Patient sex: M
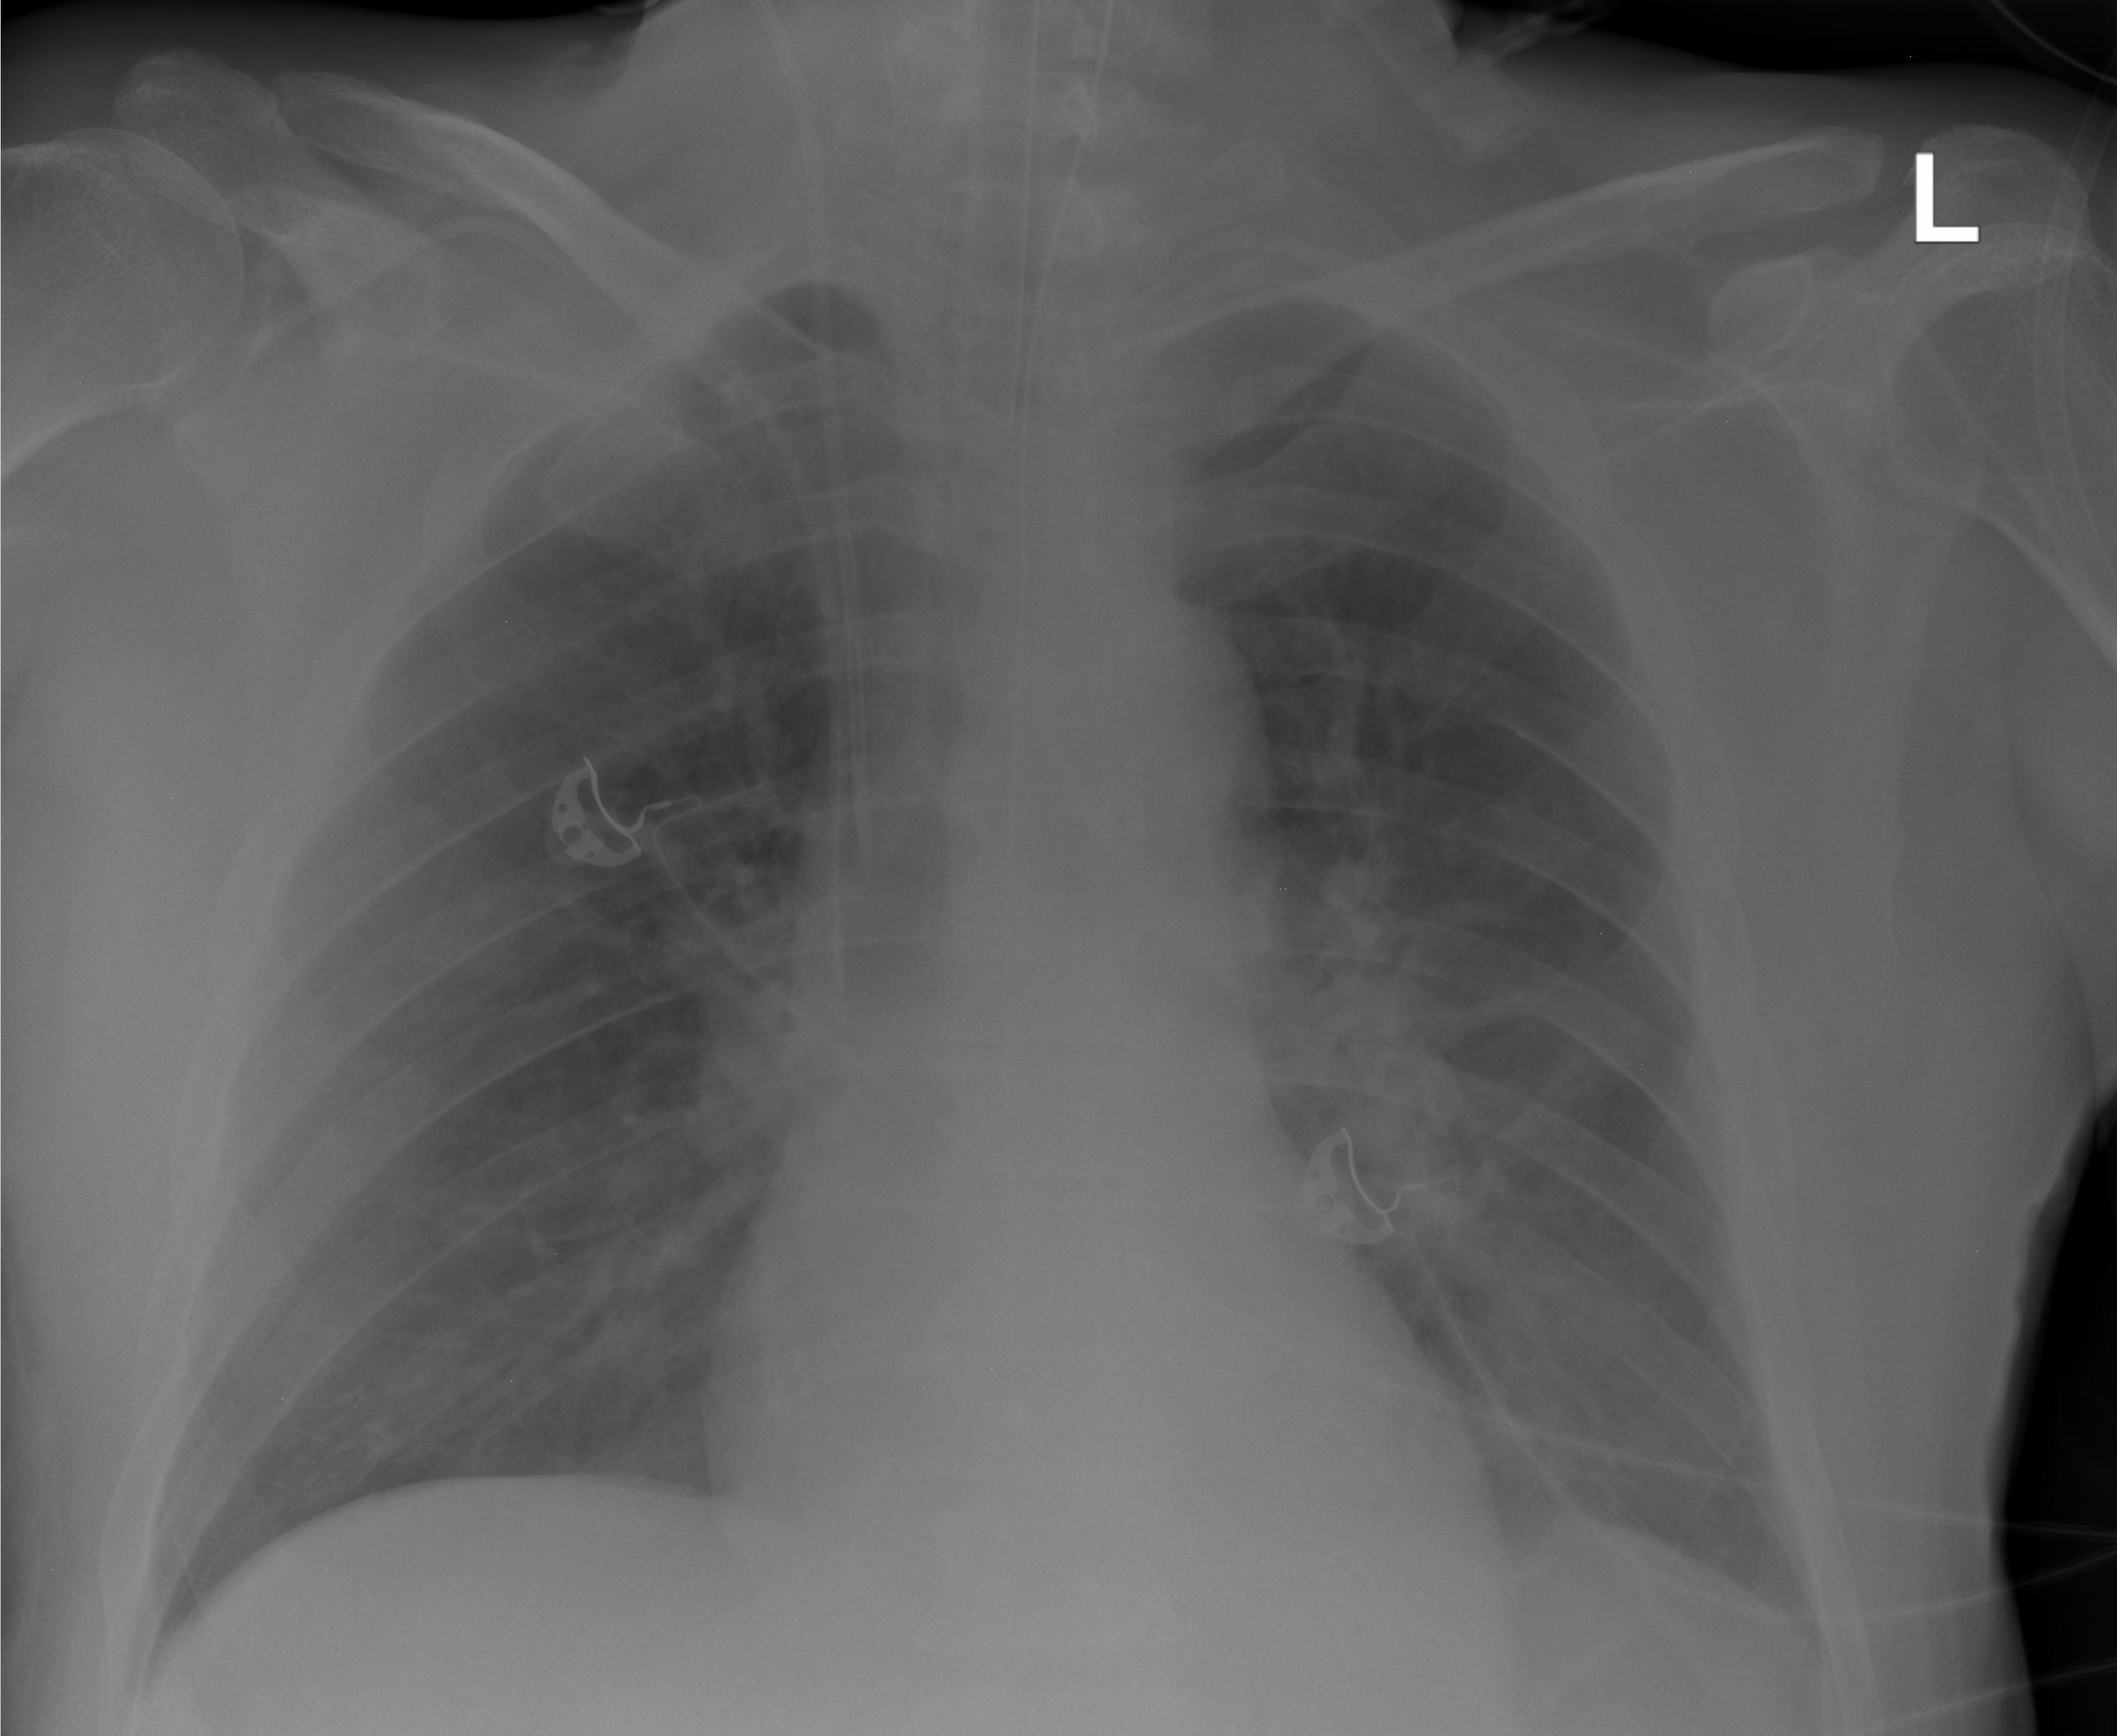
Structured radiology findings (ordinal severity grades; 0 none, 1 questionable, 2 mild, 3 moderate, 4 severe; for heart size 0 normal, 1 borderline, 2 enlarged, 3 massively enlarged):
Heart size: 0
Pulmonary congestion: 3
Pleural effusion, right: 0
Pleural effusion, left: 0
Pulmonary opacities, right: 0
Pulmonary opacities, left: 2
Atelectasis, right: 0
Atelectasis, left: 2